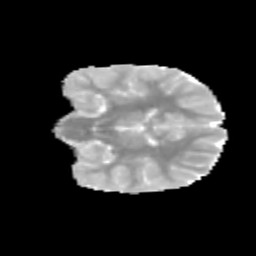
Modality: MD
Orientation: coronal
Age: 9
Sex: female
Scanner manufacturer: siemens
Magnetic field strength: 3 T
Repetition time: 3.8 s
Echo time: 0.07 s